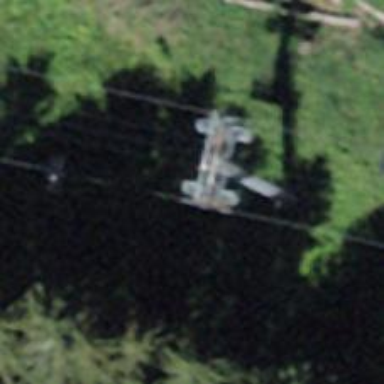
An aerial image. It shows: Pylon for aerialway.